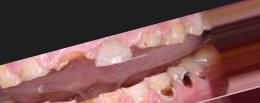
Condition: Caries